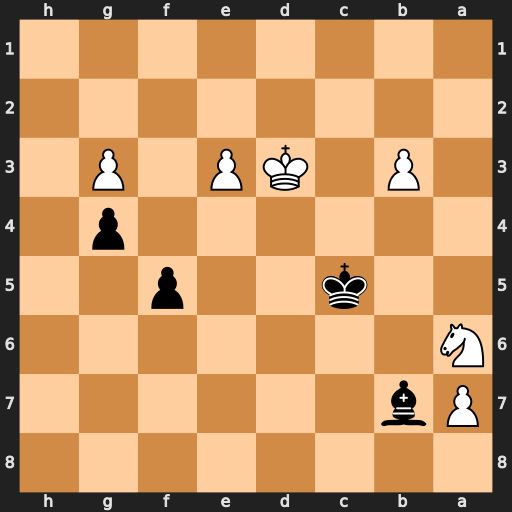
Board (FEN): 8/Pb6/N7/2k2p2/6p1/1P1KP1P1/8/8
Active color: b
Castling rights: -
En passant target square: -
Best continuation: Bxa6+ Kc2 Bb7